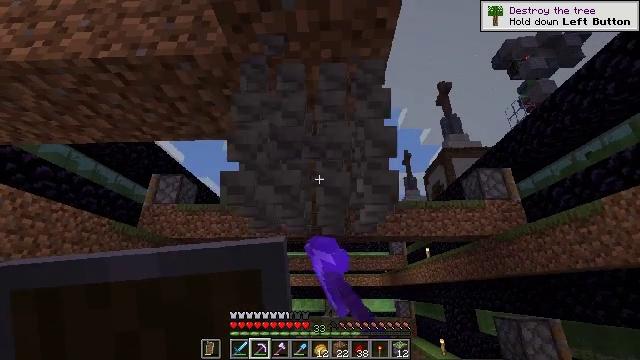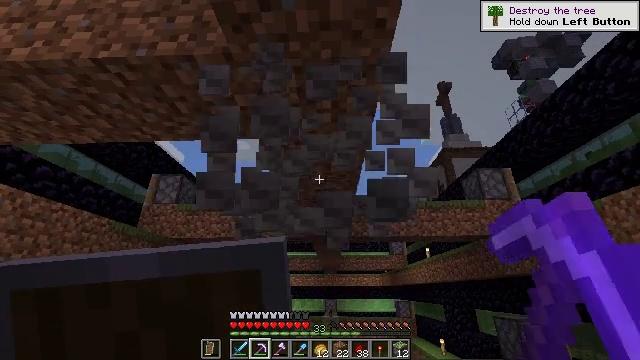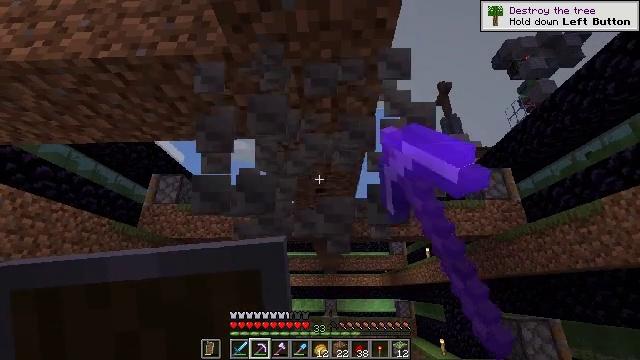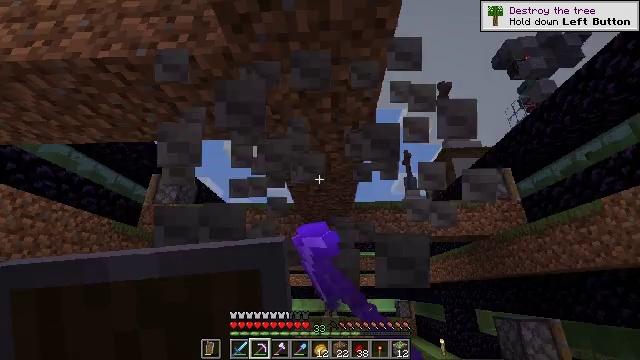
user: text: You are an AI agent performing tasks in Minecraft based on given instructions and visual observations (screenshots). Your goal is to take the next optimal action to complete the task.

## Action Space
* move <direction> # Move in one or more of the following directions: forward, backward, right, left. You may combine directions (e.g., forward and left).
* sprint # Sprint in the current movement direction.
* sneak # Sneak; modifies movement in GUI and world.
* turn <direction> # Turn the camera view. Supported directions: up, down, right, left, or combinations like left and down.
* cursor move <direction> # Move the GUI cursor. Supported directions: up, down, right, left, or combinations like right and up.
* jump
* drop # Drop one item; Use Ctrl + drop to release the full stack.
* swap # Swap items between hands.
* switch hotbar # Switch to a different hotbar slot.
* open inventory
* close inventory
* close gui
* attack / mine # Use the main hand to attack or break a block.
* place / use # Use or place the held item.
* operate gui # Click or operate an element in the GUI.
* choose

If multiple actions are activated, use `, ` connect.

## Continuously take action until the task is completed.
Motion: motion action
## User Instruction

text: Attack the sticky piston to retrieve it.
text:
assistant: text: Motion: attack / mine
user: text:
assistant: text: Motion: attack / mine
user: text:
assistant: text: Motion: attack / mine
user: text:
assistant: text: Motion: no_op